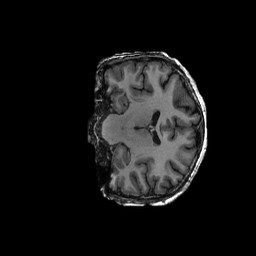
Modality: T1w
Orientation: coronal
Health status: ill
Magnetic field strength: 3 T